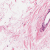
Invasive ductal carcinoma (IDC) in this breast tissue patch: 0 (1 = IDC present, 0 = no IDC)